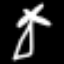
Label: palm tree